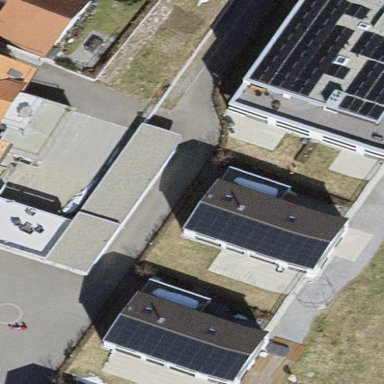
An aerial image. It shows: Group of garages.